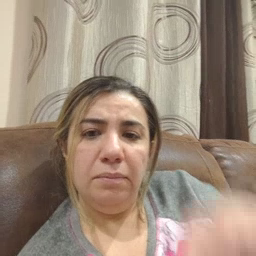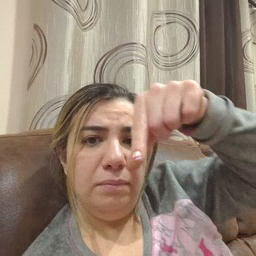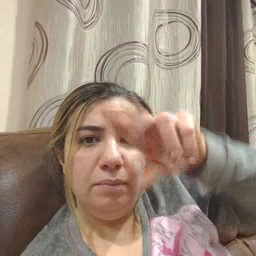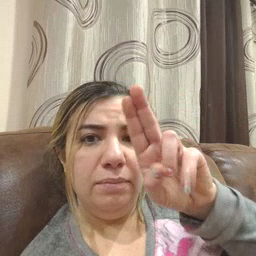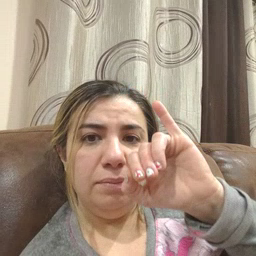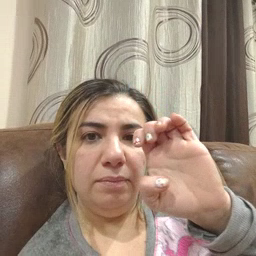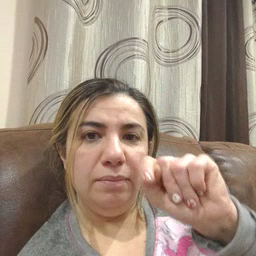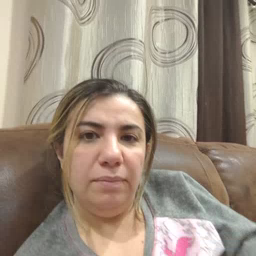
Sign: quiet